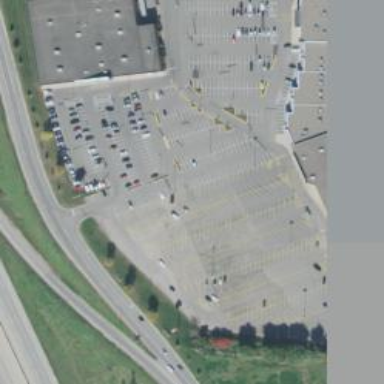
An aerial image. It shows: Shopping center in retail area.